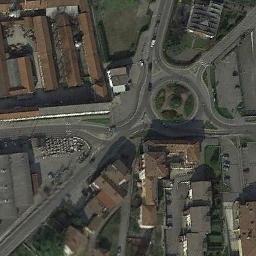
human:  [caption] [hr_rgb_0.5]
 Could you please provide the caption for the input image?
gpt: The roundabout with four exits and entrances is surrounded by some buildings .

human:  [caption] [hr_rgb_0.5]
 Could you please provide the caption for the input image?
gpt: The roundabout is on the grass next to trees and buildings .

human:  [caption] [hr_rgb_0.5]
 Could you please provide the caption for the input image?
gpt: Many buildings of different shapes are beside the roundabout .

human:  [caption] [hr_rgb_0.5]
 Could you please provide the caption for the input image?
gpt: There are several vehicles driving on the road at the roundabout, There are some buildings and some trees and some lawns around the roundabout, And many cars are parked in the open space beside the roundabout .

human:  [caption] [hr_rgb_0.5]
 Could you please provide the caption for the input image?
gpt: There are some brown buildings near the roundabout .